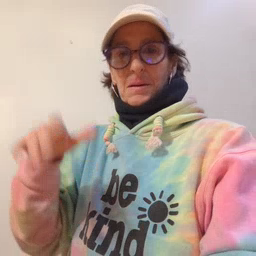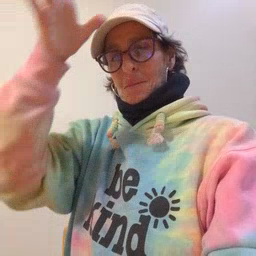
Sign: man